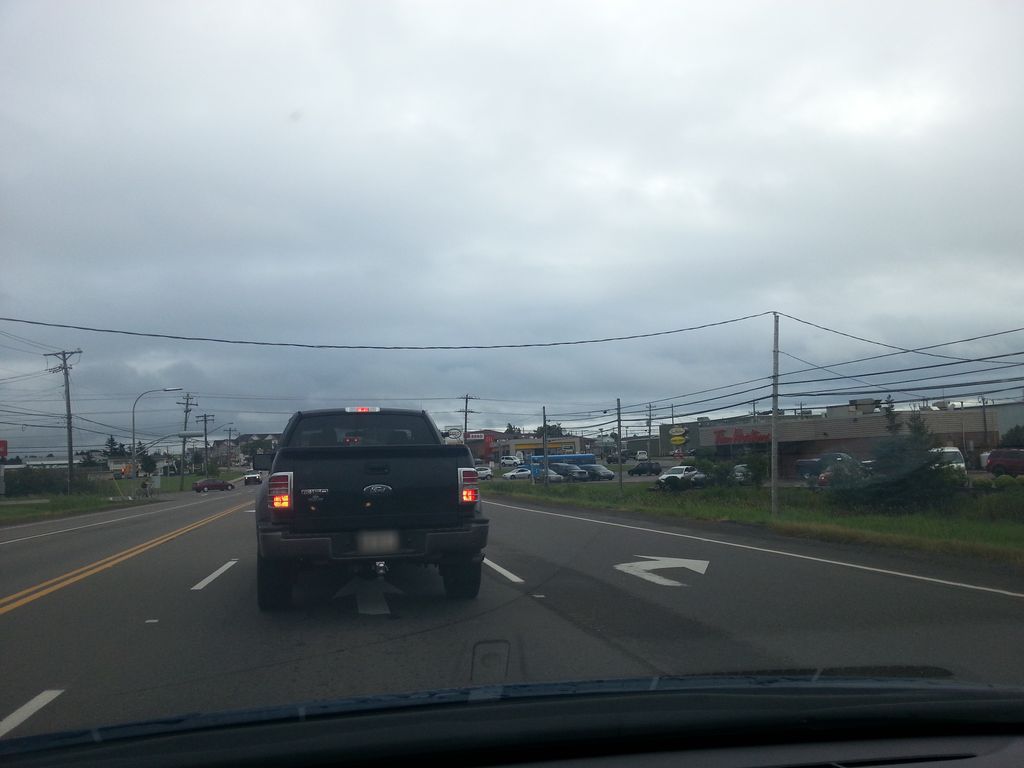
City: charlottetown